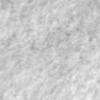
Label: no_change